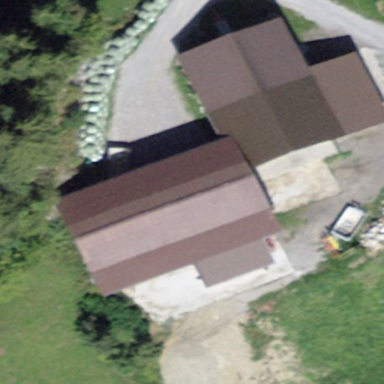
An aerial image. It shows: Rural barn.